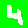
Digit: 4